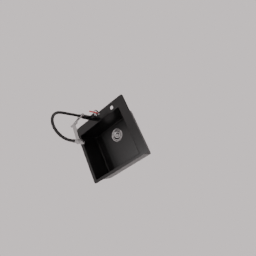
Label: appliances